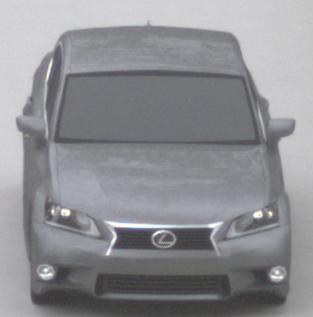
Make: Lexus
Model: GS 250
Detailed model: GS (L10)
Model produced from: 2012/06
Model produced until: 2013/12
Doors: 4
Color: gray
Road condition: dry road
Daytime: midday
Contrast: low contrast